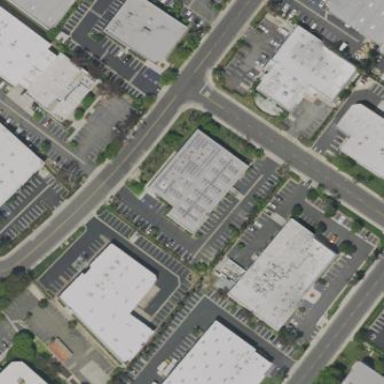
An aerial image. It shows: Commercial building.